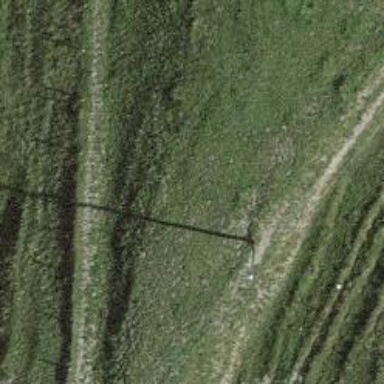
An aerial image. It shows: Utility pole as the man-made structure.